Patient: sex M, age 44
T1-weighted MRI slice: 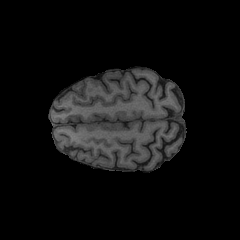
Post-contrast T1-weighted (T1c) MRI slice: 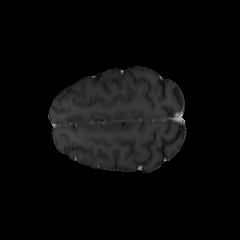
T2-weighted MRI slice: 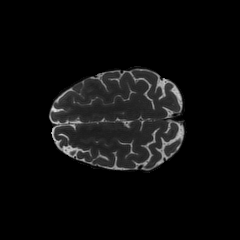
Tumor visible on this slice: no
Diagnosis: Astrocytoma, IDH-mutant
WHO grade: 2